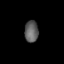
Tissue: skin
Cell type: Fibroblasts
Senescence score: 0.7323
Nuclear area (px): 285
Mean DAPI intensity: 95.337